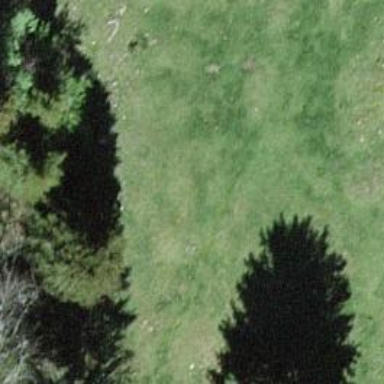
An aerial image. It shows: Needle-leaved tree in its natural environment.